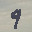
Label: 9